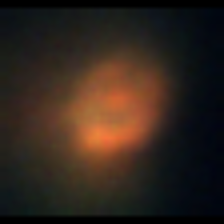
Taxon: NanoPlankton
Group: Other